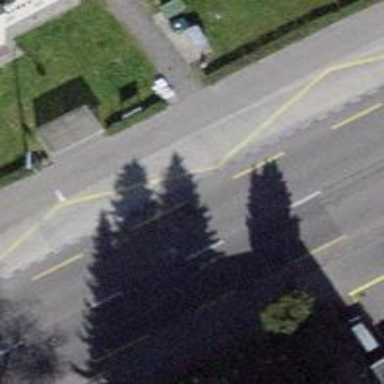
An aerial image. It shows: Bus stop equipped with public transport stop position.